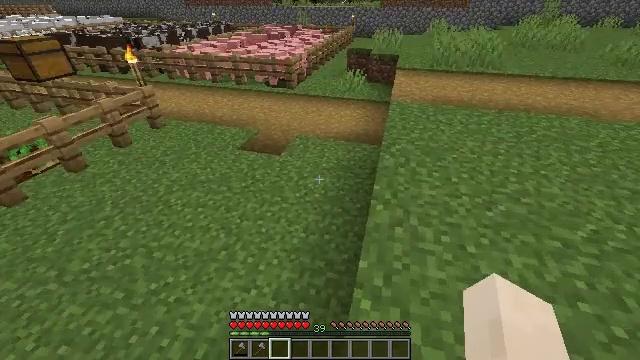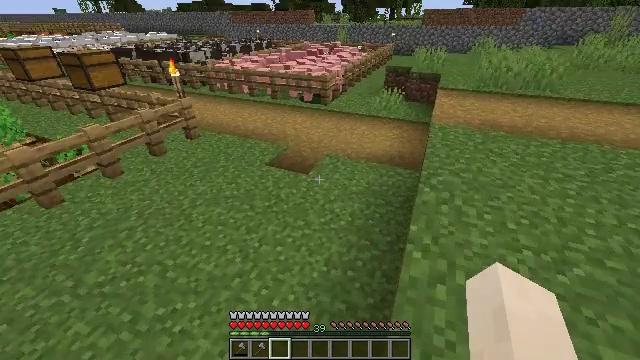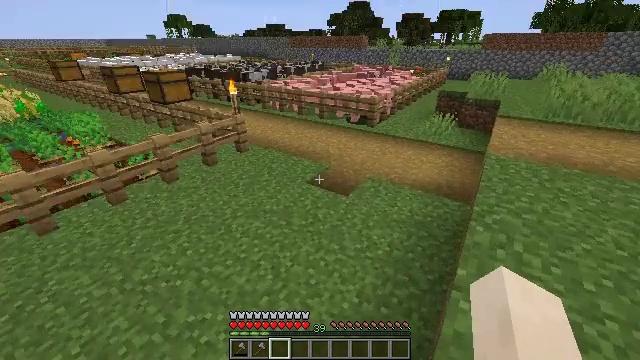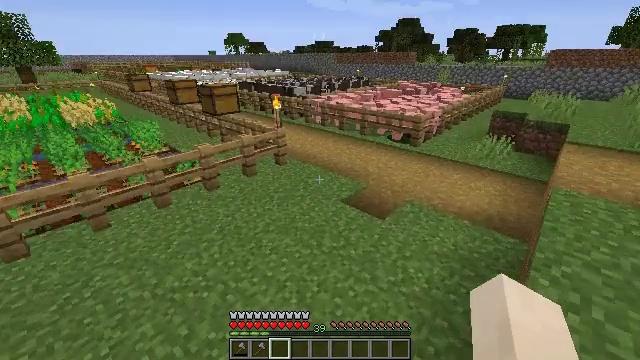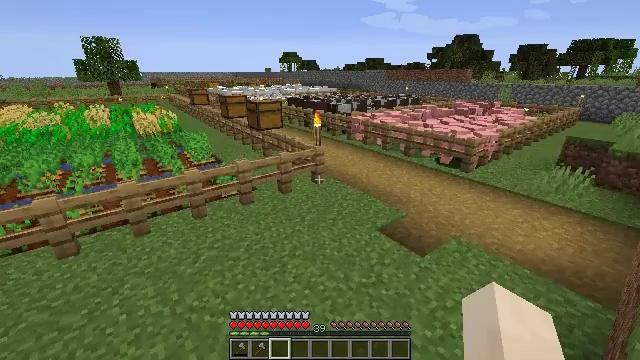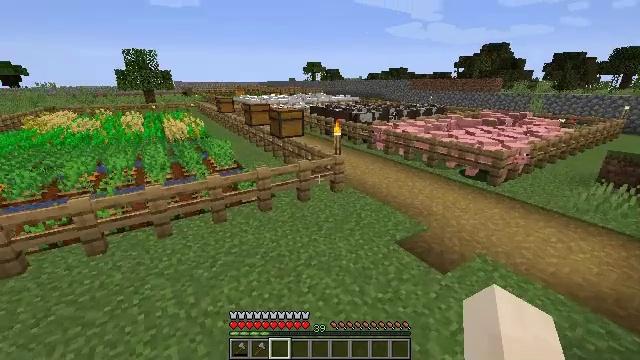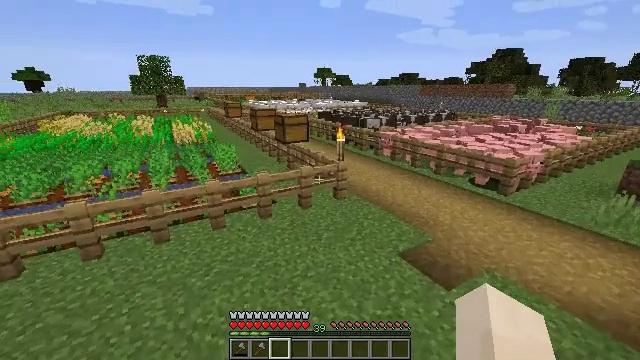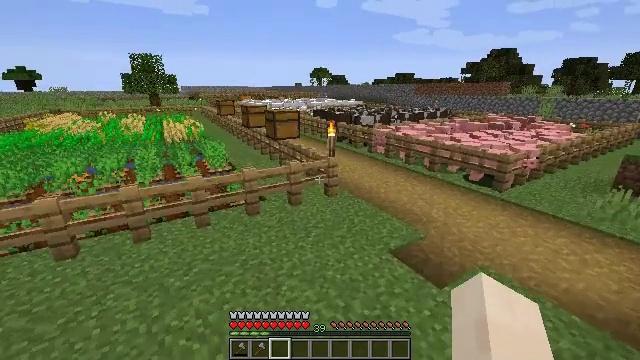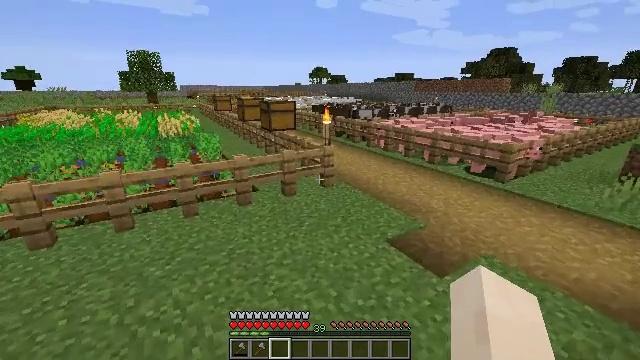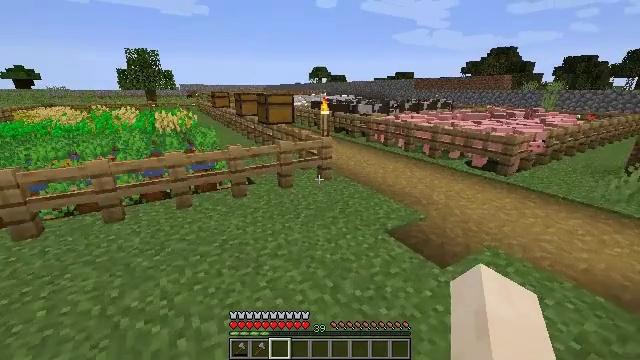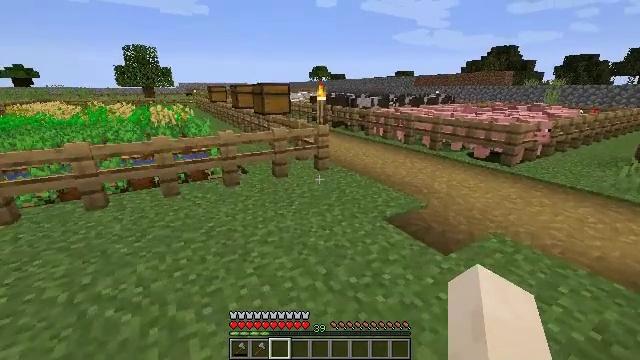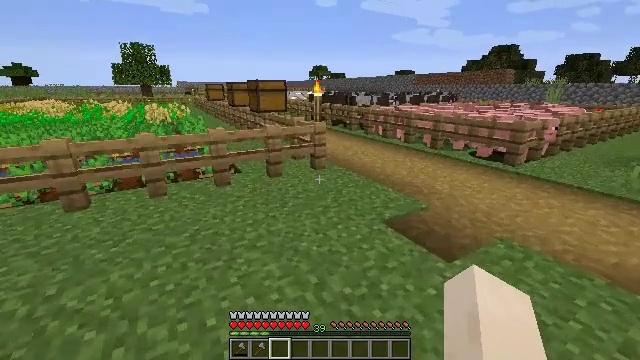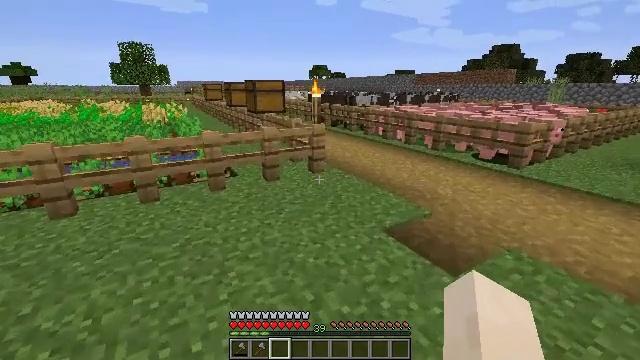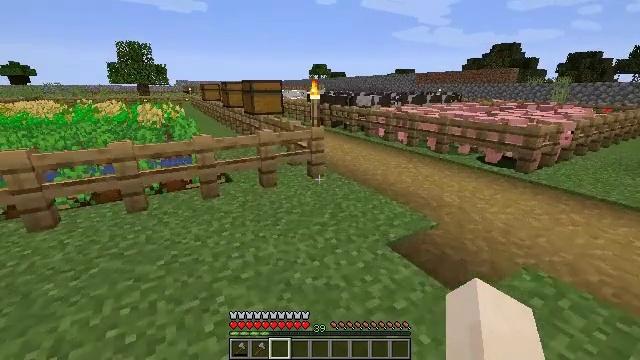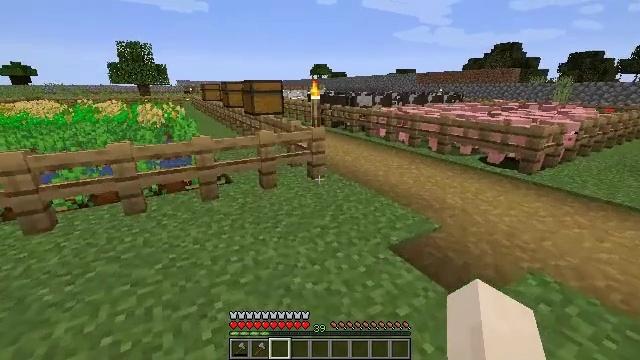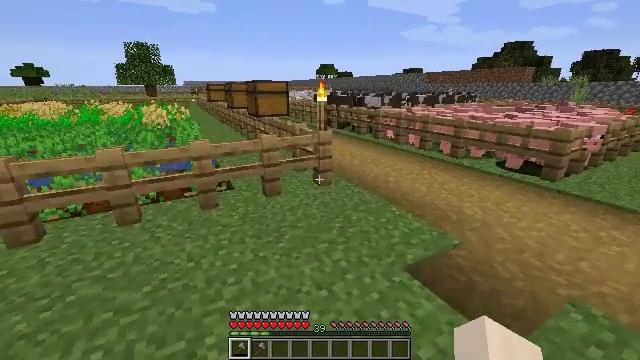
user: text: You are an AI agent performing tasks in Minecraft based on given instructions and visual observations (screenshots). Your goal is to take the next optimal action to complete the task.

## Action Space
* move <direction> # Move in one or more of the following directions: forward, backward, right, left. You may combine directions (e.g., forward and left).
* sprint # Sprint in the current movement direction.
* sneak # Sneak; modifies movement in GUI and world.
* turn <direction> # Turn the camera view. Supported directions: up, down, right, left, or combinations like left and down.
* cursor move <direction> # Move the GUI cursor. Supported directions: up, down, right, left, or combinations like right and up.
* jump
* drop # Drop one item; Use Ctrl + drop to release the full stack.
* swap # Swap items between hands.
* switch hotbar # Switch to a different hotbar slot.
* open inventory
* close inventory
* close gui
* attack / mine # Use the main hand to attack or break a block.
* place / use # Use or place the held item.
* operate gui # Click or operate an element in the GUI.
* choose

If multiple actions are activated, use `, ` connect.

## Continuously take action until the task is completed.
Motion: motion action
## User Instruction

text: Attack the oak fence gate to break it.
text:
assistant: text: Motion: move forward, turn left and up
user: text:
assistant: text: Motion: move forward, turn left and up
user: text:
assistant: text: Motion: move forward, turn left and up
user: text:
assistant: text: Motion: move forward and move right, turn left and up
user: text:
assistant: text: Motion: move forward and move right, turn left and up
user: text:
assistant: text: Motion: move forward and move right, turn left and up
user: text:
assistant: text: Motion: move forward
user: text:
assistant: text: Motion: move forward
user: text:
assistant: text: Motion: move forward
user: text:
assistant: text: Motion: move forward
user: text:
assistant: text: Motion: move forward
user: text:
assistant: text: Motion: move forward
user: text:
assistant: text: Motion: move forward
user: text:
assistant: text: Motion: move forward
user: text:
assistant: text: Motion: move forward, turn left, switch to hotbar 1
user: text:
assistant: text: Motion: move forward, turn left, switch to hotbar 1
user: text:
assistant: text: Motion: move forward, switch to hotbar 1
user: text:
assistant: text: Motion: move forward
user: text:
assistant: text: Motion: move forward
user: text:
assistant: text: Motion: move forward
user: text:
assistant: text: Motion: move forward, jump
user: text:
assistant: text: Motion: move forward, jump
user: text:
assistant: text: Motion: move forward, jump
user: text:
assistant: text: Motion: move forward, jump
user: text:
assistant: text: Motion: move forward
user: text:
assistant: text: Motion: move forward
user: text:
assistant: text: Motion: move forward
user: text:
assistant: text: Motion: move forward
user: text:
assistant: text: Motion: move forward
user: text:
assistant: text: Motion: move forward and move right